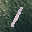
Label: 1